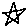
Label: star